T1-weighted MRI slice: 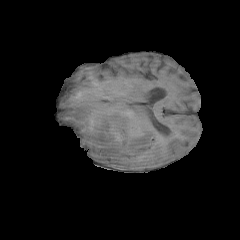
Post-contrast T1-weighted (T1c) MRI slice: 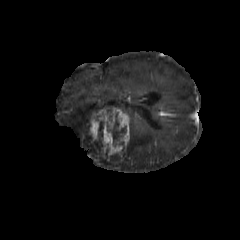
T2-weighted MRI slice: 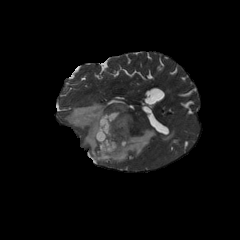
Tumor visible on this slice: yes